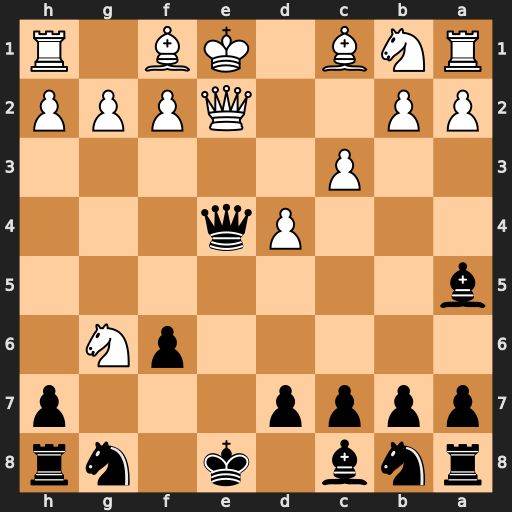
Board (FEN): rnb1k1nr/pppp3p/5pN1/b7/3Pq3/2P5/PP2QPPP/RNB1KB1R
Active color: b
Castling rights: KQkq
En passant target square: -
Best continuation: Qxe2+ Bxe2 hxg6 b4 Bb6